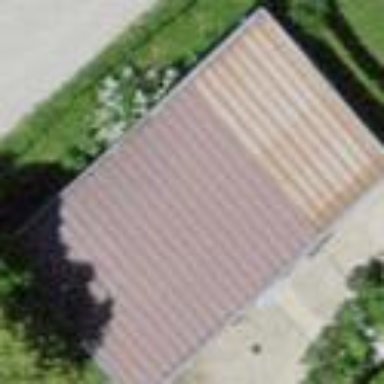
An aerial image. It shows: Garage.